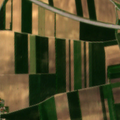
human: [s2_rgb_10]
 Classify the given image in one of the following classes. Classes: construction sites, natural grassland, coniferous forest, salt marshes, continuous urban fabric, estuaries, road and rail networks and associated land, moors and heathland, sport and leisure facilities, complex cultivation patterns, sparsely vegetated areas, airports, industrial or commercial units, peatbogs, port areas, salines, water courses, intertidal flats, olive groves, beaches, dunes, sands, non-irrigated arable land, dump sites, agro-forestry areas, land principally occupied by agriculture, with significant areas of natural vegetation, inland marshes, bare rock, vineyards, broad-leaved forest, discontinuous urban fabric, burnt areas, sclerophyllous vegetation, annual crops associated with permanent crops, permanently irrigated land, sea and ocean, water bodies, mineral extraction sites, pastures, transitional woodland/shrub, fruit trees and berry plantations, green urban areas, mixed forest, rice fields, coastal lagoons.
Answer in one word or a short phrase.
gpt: discontinuous urban fabric, non-irrigated arable land